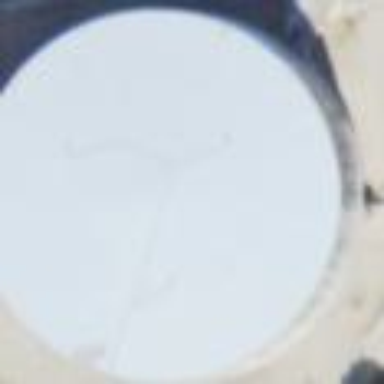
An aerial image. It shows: Storage tank that is man-made.